Field crop: maize
Growth stage: 2
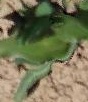
Species: maize